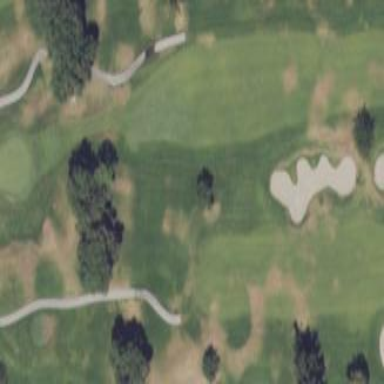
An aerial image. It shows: Scenic golf fairway.